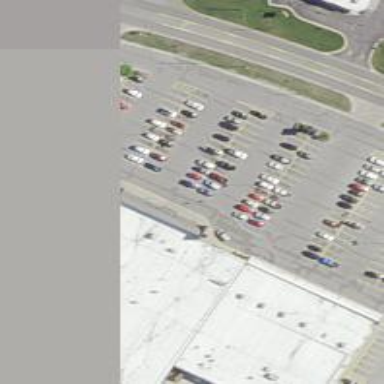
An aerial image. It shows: Parking space is available.